Question: I am using Grafana for visualisation for my Mariadb and Postgres databases. On Mariadb, there are suggestions in the query builder for the column row but not on Postgres. If I type the name myself, it shows the data correctly but no suggestion is shown. Can anyone help?

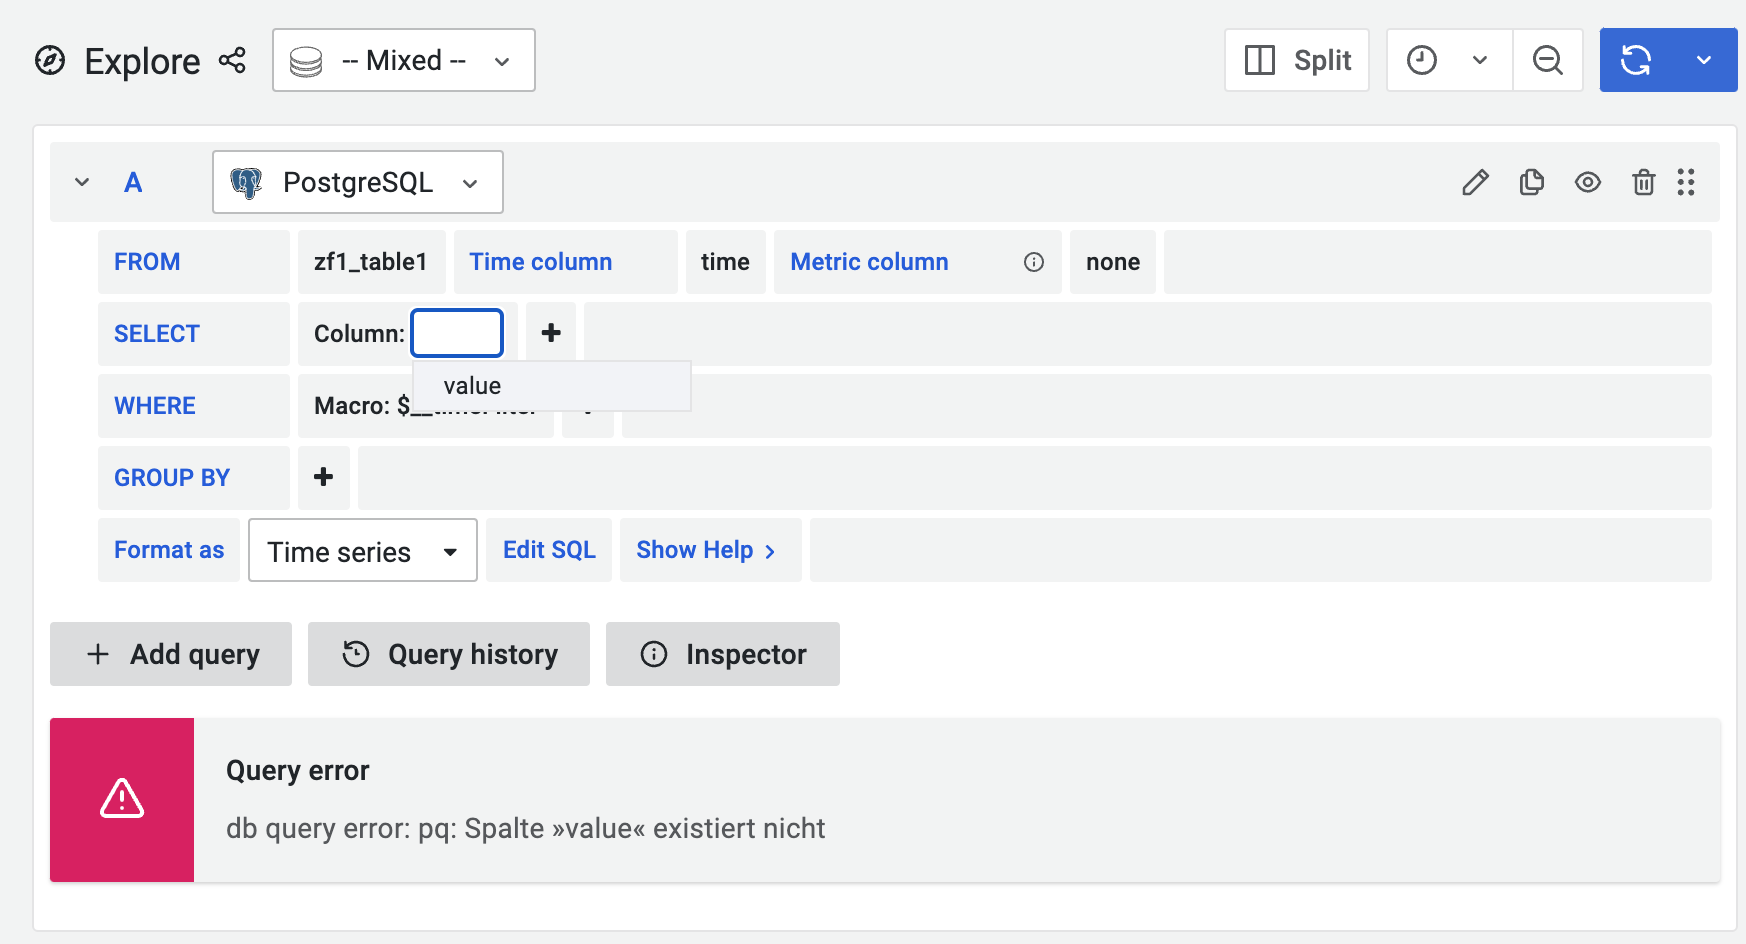
Answer: You don't have any suitable column (numeric type, e.g. int, float, ...) in 'zf1_table' table, so that's a reason why editor is not offering any column in the select section.
Or very likely you don't have proper permissions: <URL>
So used Grafana DB user can't read table structure.